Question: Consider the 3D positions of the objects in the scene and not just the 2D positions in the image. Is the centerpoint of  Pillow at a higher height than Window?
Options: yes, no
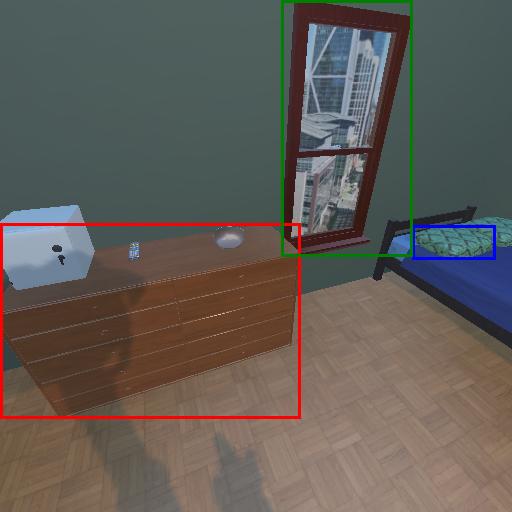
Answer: yes